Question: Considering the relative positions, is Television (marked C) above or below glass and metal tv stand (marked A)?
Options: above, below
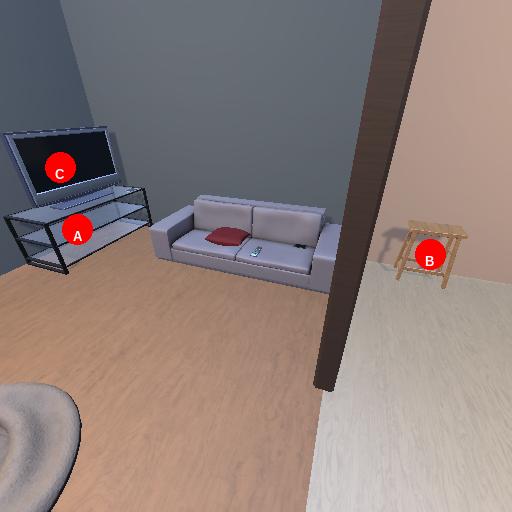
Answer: above